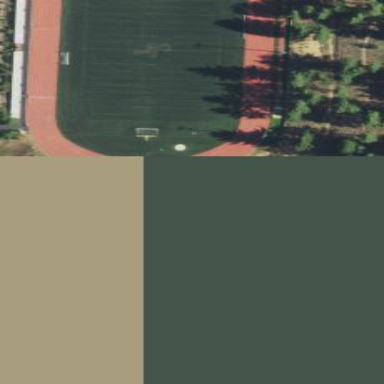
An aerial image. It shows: American football pitch.